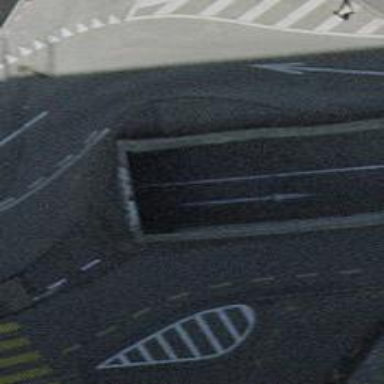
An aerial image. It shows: Driveway tunnel.